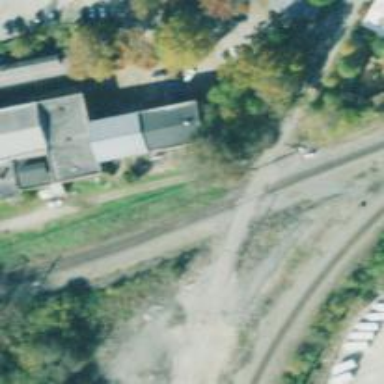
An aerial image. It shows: Level crossing along the railway.